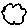
Label: cloud